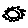
Label: sun